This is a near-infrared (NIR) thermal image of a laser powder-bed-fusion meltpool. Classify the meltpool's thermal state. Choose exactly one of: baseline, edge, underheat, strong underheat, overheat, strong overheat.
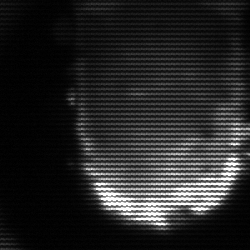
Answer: baseline